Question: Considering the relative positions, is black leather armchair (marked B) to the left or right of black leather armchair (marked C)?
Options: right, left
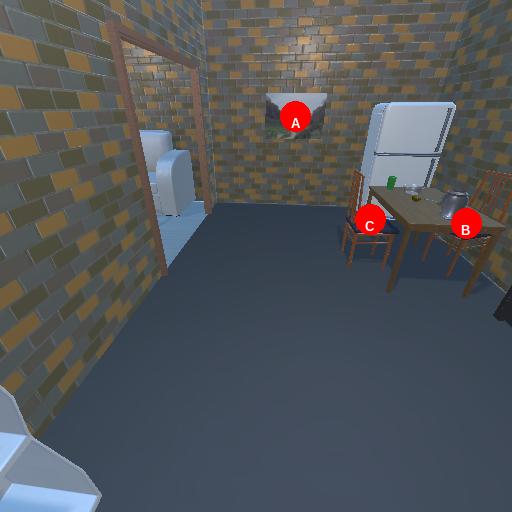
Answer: right